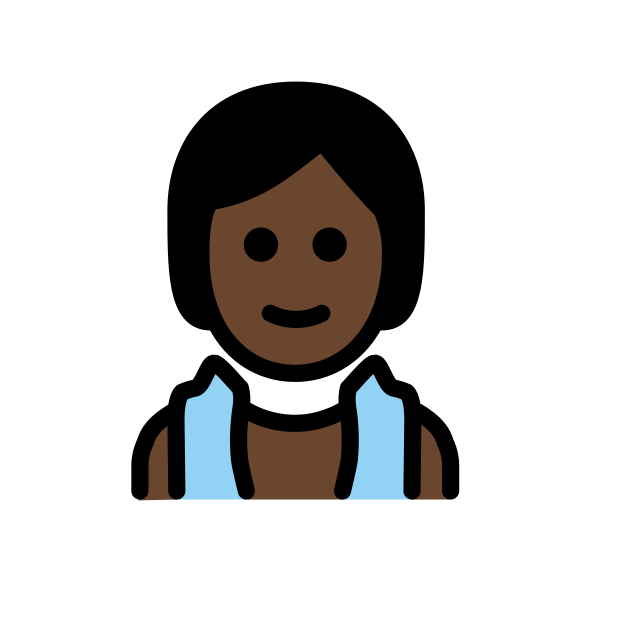
person in steamy room: dark skin tone